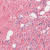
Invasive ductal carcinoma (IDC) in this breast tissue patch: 1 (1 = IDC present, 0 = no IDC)